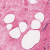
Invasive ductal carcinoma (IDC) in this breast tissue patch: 0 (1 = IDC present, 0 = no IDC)